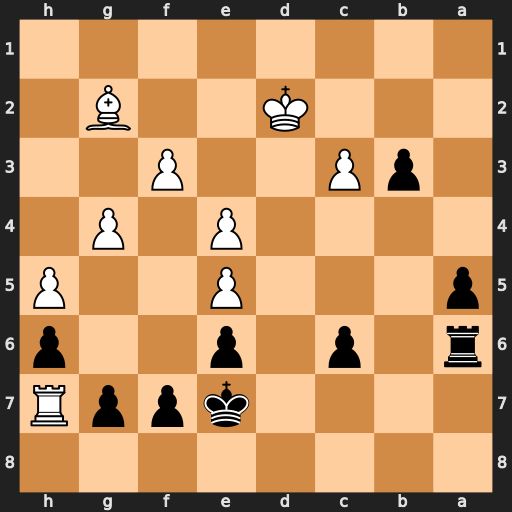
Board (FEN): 8/4kppR/r1p1p2p/p3P2P/4P1P1/1pP2P2/3K2B1/8
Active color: b
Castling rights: -
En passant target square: -
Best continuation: a4 Bf1 a3 Bxa6 a2